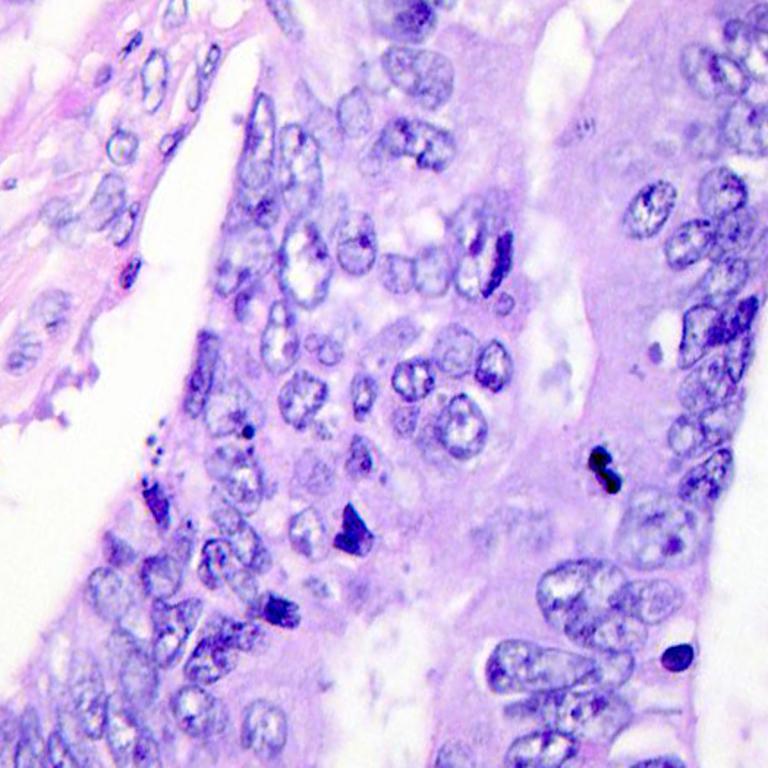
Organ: colon
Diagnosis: adenocarcinomas